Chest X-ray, PA view. Patient: 39 years old, sex M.
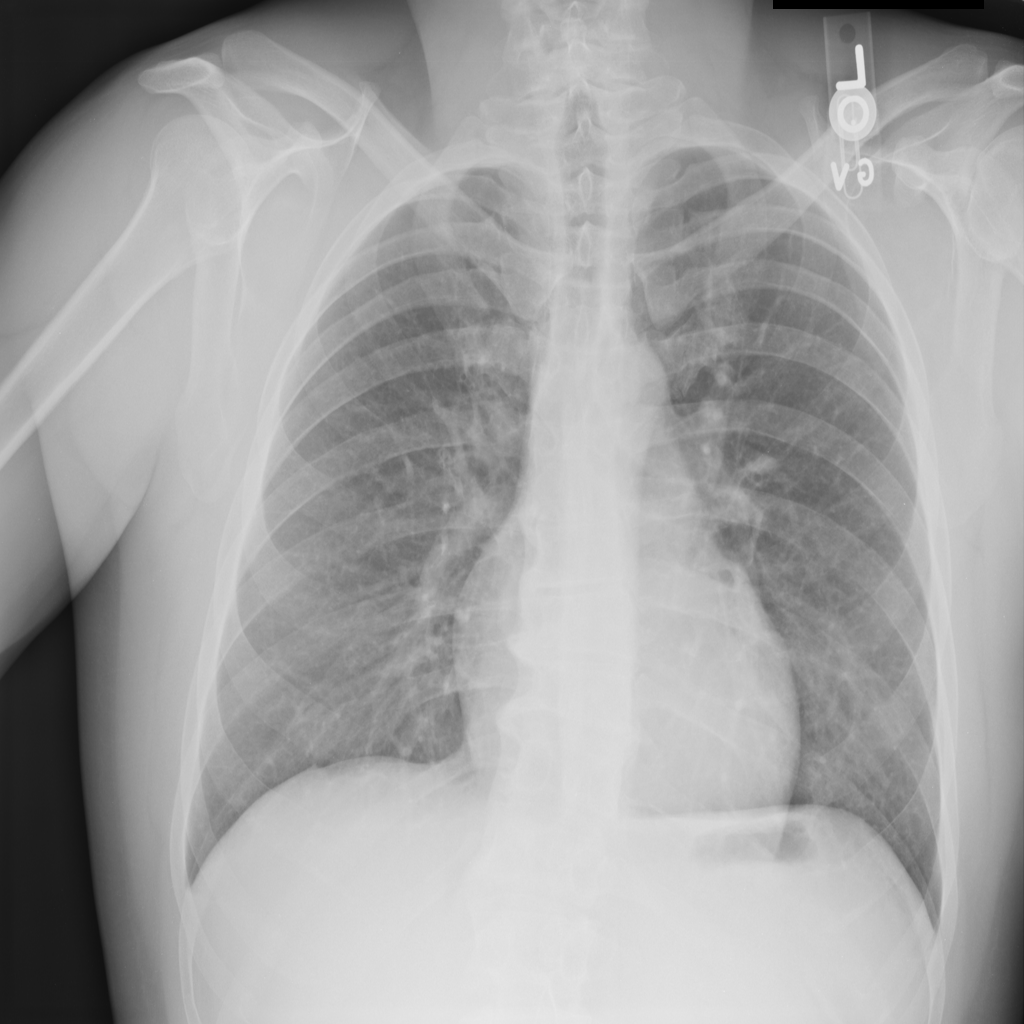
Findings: Cardiomegaly